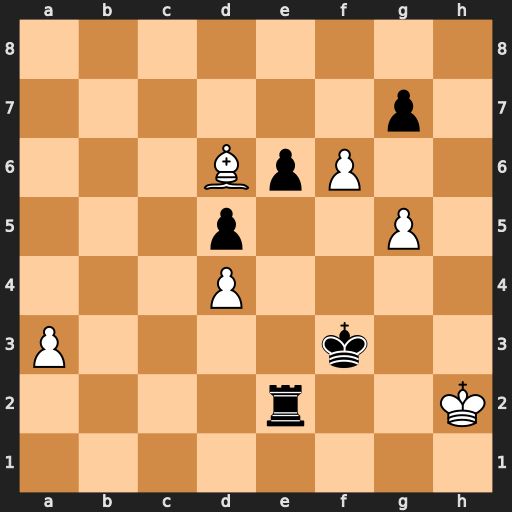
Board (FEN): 8/6p1/3BpP2/3p2P1/3P4/P4k2/4r2K/8
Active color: w
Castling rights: -
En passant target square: -
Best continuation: Kh3 gxf6 gxf6